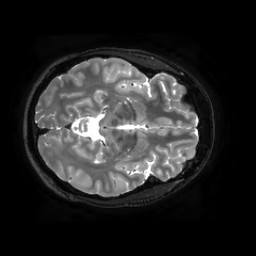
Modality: T2w
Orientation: axial
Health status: healthy
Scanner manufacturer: philips
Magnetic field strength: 3 T
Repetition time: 2.5 s
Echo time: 0.25 s